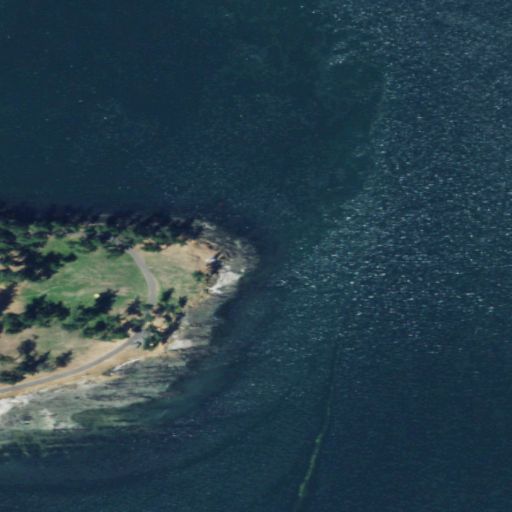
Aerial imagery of cape in Washington named Orchard Point containing open water, low intensity development, open development, barren land, medium intensity development, and grassland